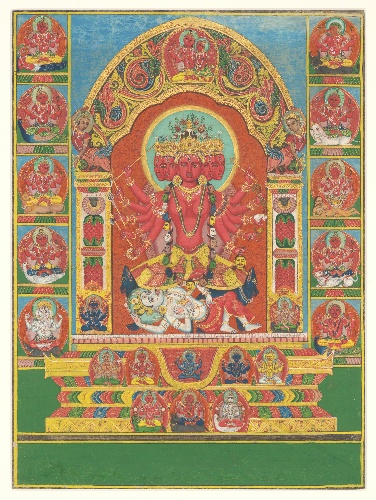
Date: Early 20th century
Object type: Painting
Classification: Paintings
Medium: Distemper and gold on cloth
Culture: Nepal
Dimensions: Image: 35 3/4 × 26 3/4 in. (90.8 × 67.9 cm)
Department: Asian Art
Credit line: Purchase, Nancy Fessenden Gift, 2018
Accession year: 2018
Repository: Metropolitan Museum of Art, New York, NY